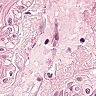
Metastatic tissue present: no